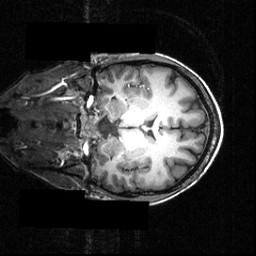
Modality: T1w
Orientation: coronal
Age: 25
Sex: female
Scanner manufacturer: siemens
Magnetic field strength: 3.951 T
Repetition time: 1.5 s
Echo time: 0.00335 s